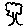
Label: tree